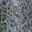
Label: 3